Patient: sex F, age 32
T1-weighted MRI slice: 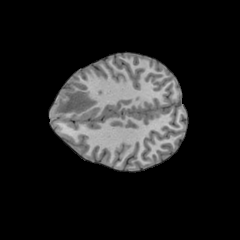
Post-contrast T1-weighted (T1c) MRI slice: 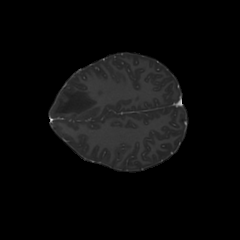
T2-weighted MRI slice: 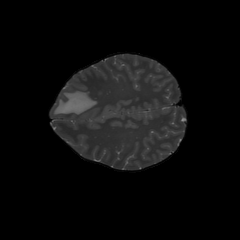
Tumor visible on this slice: yes
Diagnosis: Astrocytoma, IDH-mutant
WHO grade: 3